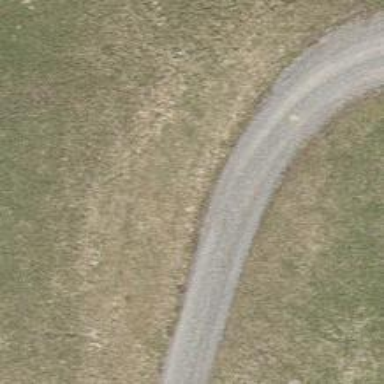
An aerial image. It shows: Track with grade 2 gravel surface.